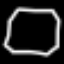
Label: octagon